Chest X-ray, PA view. Patient: 39 years old, sex F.
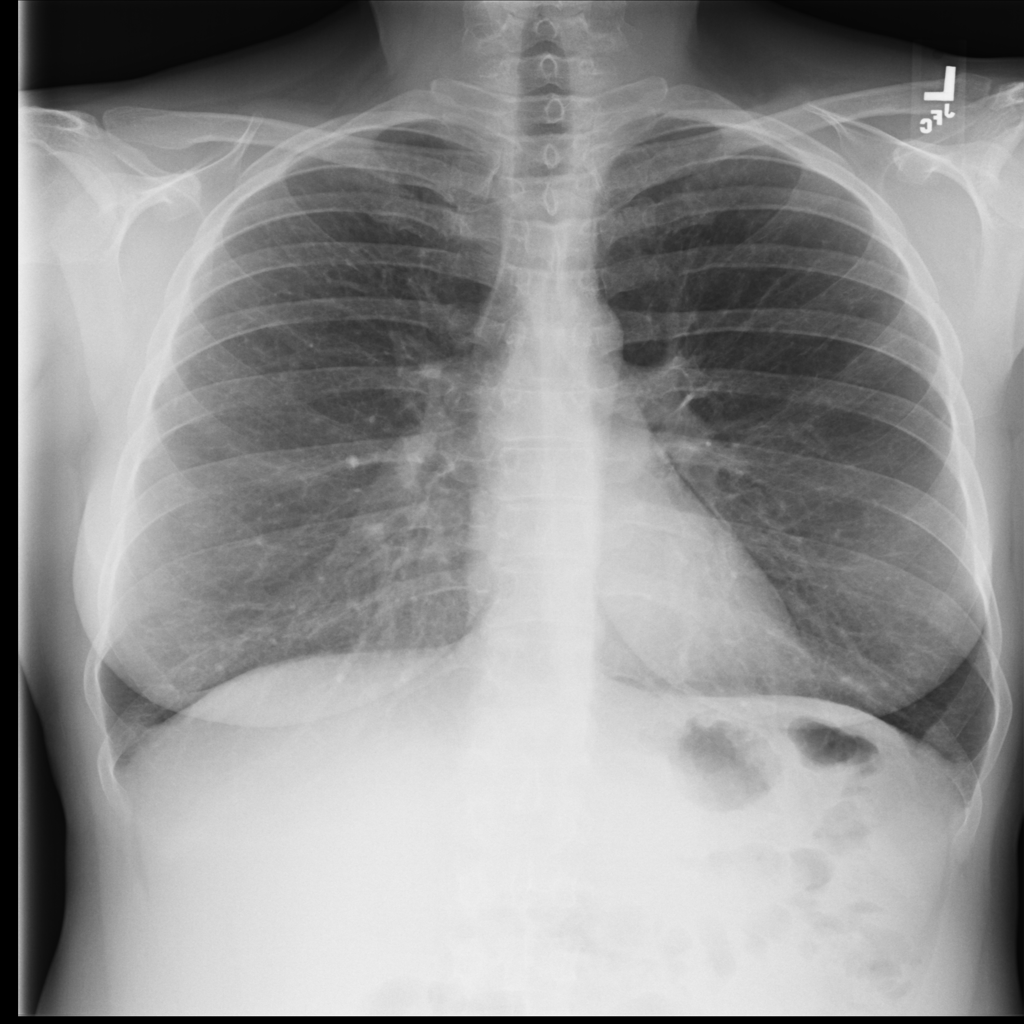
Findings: Pneumothorax